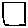
Label: square